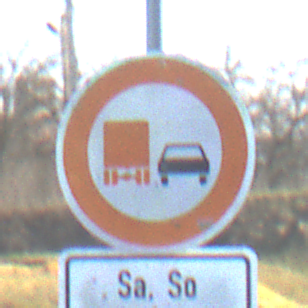
Verkehrszeichen: UeberholverbotKraftfahrzeuge
Zusatzzeichen unten: ZeitangabenMitBeschraenkungAufWochentage9
Umgebung: Outdoor, Nature
Tageszeit: MorningAfternoon
Wetter: PartlyCloudy
Licht: Natural
Jahreszeit: NotSpecified
Kontrast: HighContrast